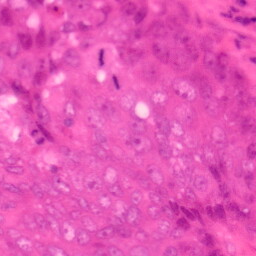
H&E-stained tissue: Colon